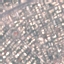
Land use / land cover: Residential